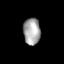
Tissue: skin
Cell type: Epithelial cells
Senescence score: 0.2552
Nuclear area (px): 445
Mean DAPI intensity: 165.445